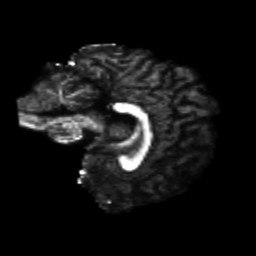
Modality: FA
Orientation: sagittal
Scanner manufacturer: siemens
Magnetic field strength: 3 T
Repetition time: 4.16 s
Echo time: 0.0806 s